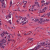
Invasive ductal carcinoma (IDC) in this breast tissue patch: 1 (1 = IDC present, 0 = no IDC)